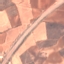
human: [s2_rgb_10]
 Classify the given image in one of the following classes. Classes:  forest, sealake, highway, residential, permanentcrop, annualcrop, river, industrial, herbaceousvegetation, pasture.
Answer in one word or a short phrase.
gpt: Highway